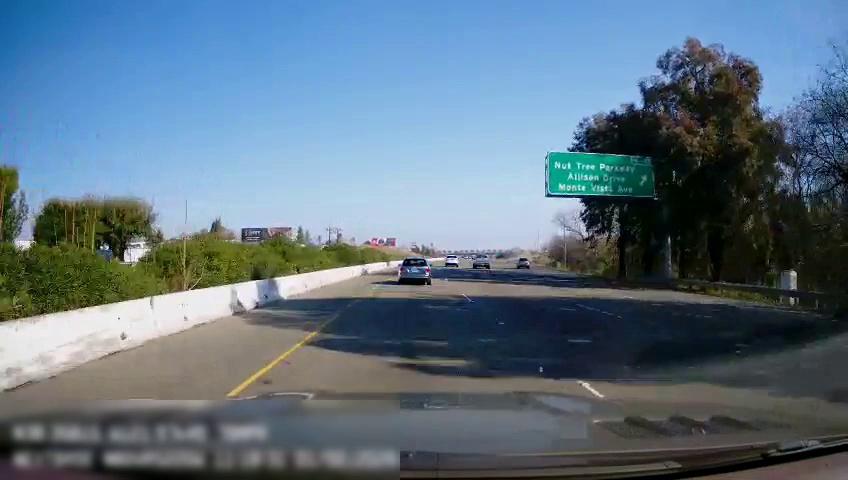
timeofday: Day
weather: Sunny
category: Drivable Space
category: Vehicles | Car
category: Vehicles | SUV
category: Vehicles | Truck
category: Vehicles | SUV
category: Lanes | Current Lane
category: Lanes | Current Lane
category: Lanes | Alternate Lane
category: Traffic | Signs